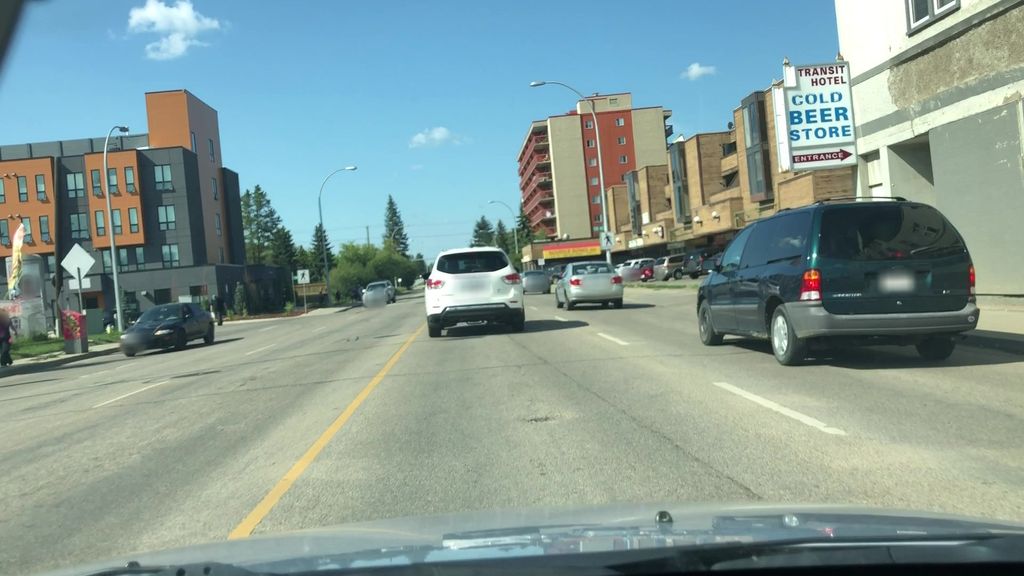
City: edmonton